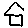
Label: house